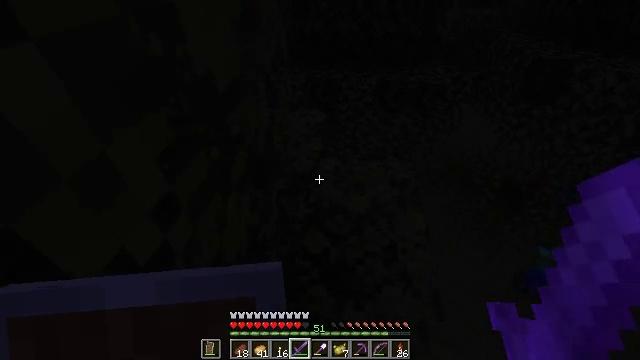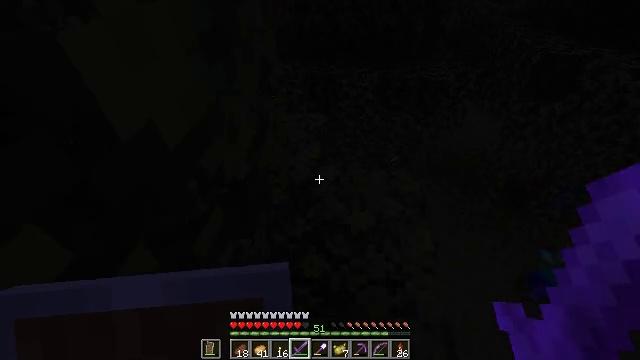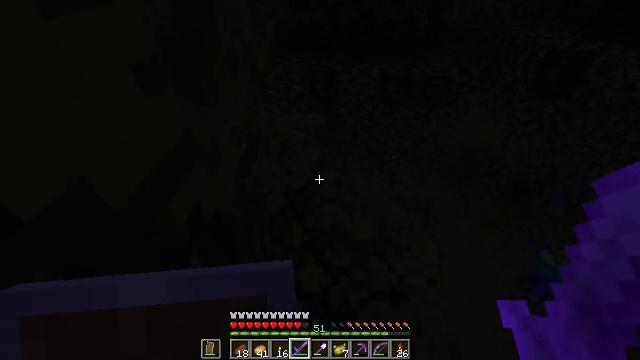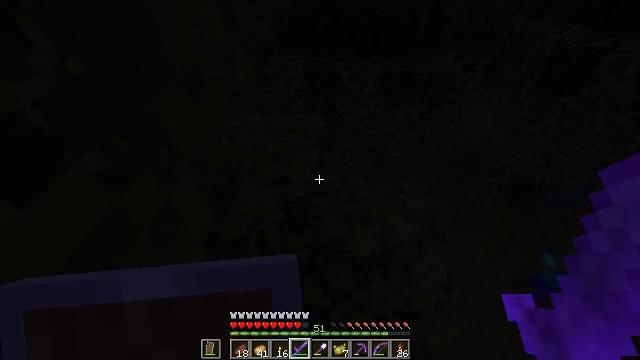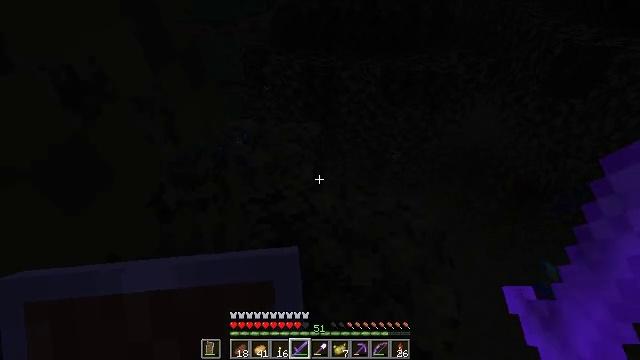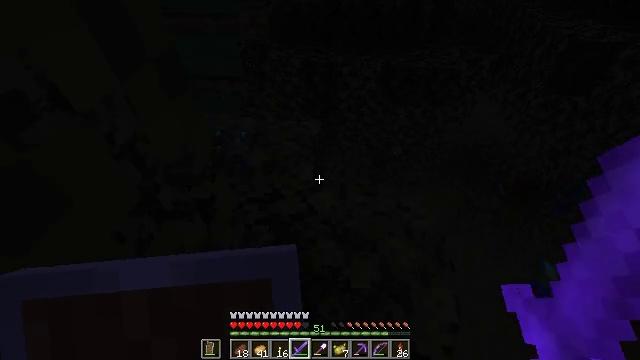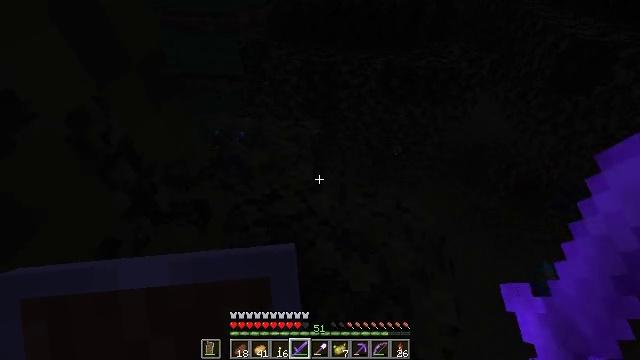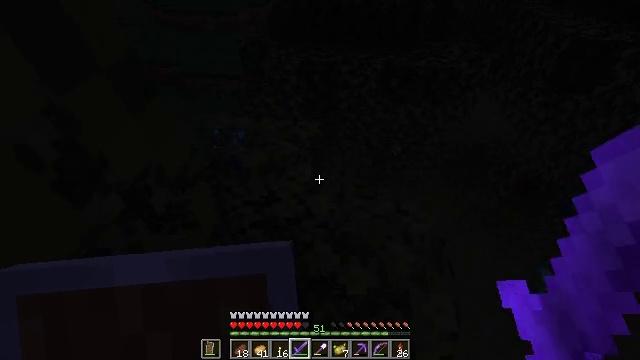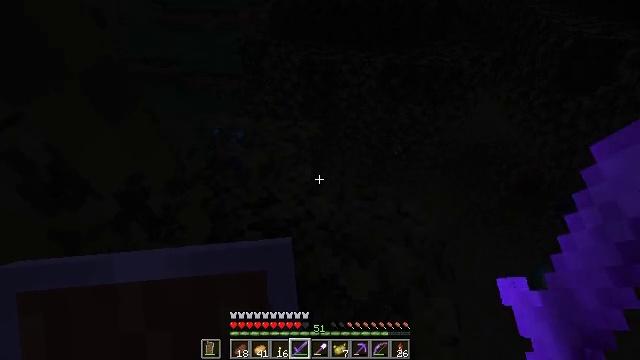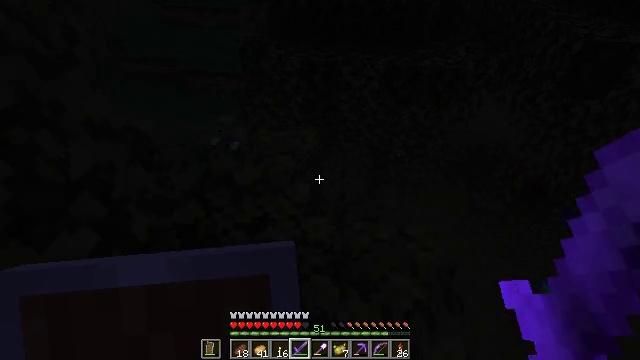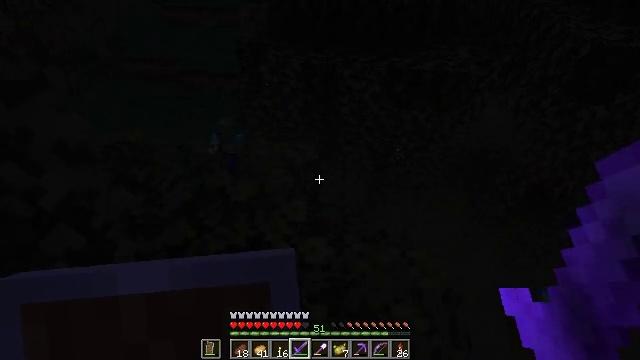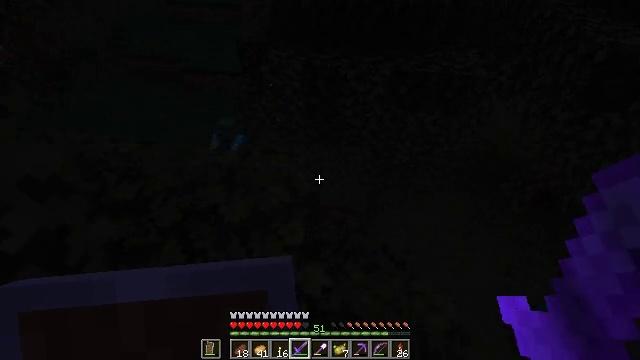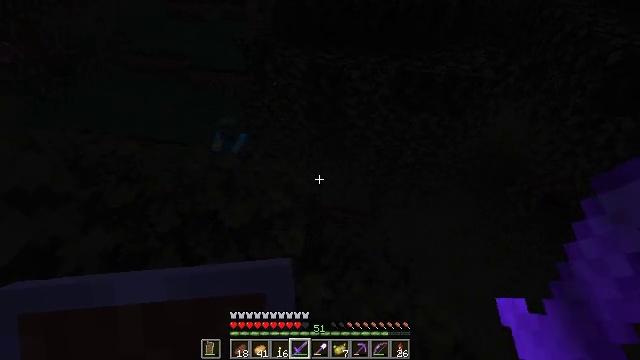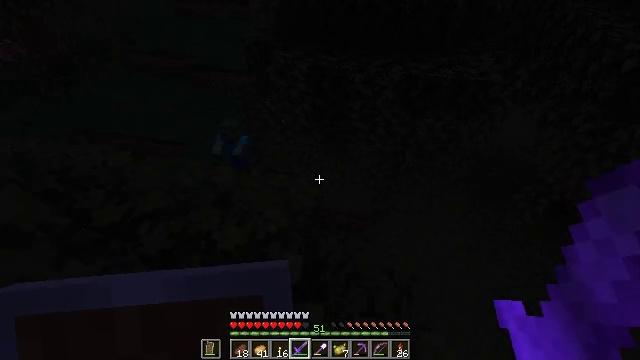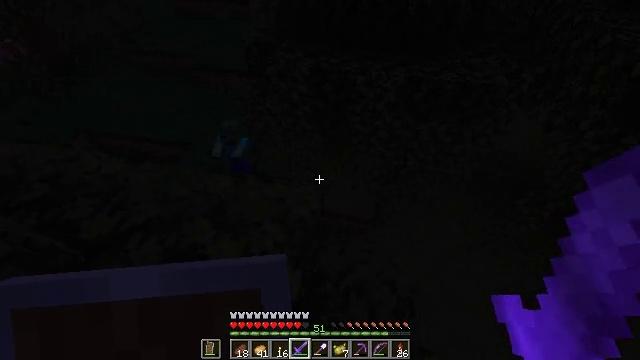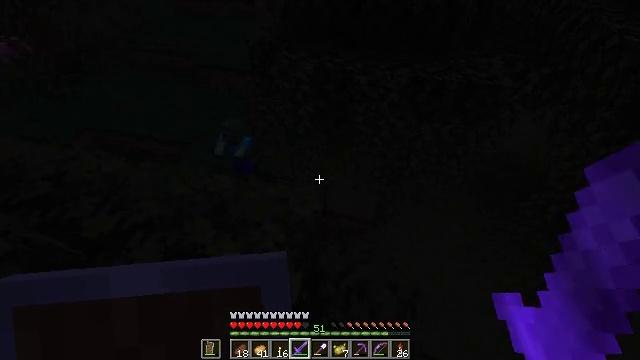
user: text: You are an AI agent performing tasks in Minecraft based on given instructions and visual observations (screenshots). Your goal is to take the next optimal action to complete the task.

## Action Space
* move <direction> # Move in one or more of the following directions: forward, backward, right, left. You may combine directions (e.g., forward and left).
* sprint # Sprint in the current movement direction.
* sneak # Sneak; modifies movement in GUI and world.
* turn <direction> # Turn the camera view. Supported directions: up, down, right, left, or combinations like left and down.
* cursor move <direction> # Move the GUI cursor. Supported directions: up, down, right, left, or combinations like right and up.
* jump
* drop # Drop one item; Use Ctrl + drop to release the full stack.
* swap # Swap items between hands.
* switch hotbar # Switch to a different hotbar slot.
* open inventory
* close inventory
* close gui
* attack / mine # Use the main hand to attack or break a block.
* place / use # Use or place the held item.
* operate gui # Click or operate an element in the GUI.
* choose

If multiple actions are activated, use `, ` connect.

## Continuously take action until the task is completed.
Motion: motion action
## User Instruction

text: Kill enemies.
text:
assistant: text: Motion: move forward, turn down
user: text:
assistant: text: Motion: move forward, turn down
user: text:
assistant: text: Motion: move forward, turn down
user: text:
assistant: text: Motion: no_op
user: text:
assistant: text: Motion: no_op
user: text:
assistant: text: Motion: no_op
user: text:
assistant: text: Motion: no_op
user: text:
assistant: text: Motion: move forward
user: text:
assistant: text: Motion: move forward
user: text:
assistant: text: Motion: move forward
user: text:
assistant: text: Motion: move forward
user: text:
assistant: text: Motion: move forward, turn left
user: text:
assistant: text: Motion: no_op
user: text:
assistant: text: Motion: no_op
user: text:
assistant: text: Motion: no_op
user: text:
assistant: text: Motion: turn left
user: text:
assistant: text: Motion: turn left
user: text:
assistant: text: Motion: turn left
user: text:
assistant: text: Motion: turn left
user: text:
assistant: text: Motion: turn left
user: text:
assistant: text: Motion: turn left
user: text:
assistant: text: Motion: move forward, turn left
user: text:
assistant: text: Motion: move forward, turn left
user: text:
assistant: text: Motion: move forward, turn left
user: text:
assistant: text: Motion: turn left
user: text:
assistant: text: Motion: turn left
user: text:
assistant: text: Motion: turn left
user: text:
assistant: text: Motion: turn left
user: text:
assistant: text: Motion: turn left
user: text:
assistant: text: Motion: turn left